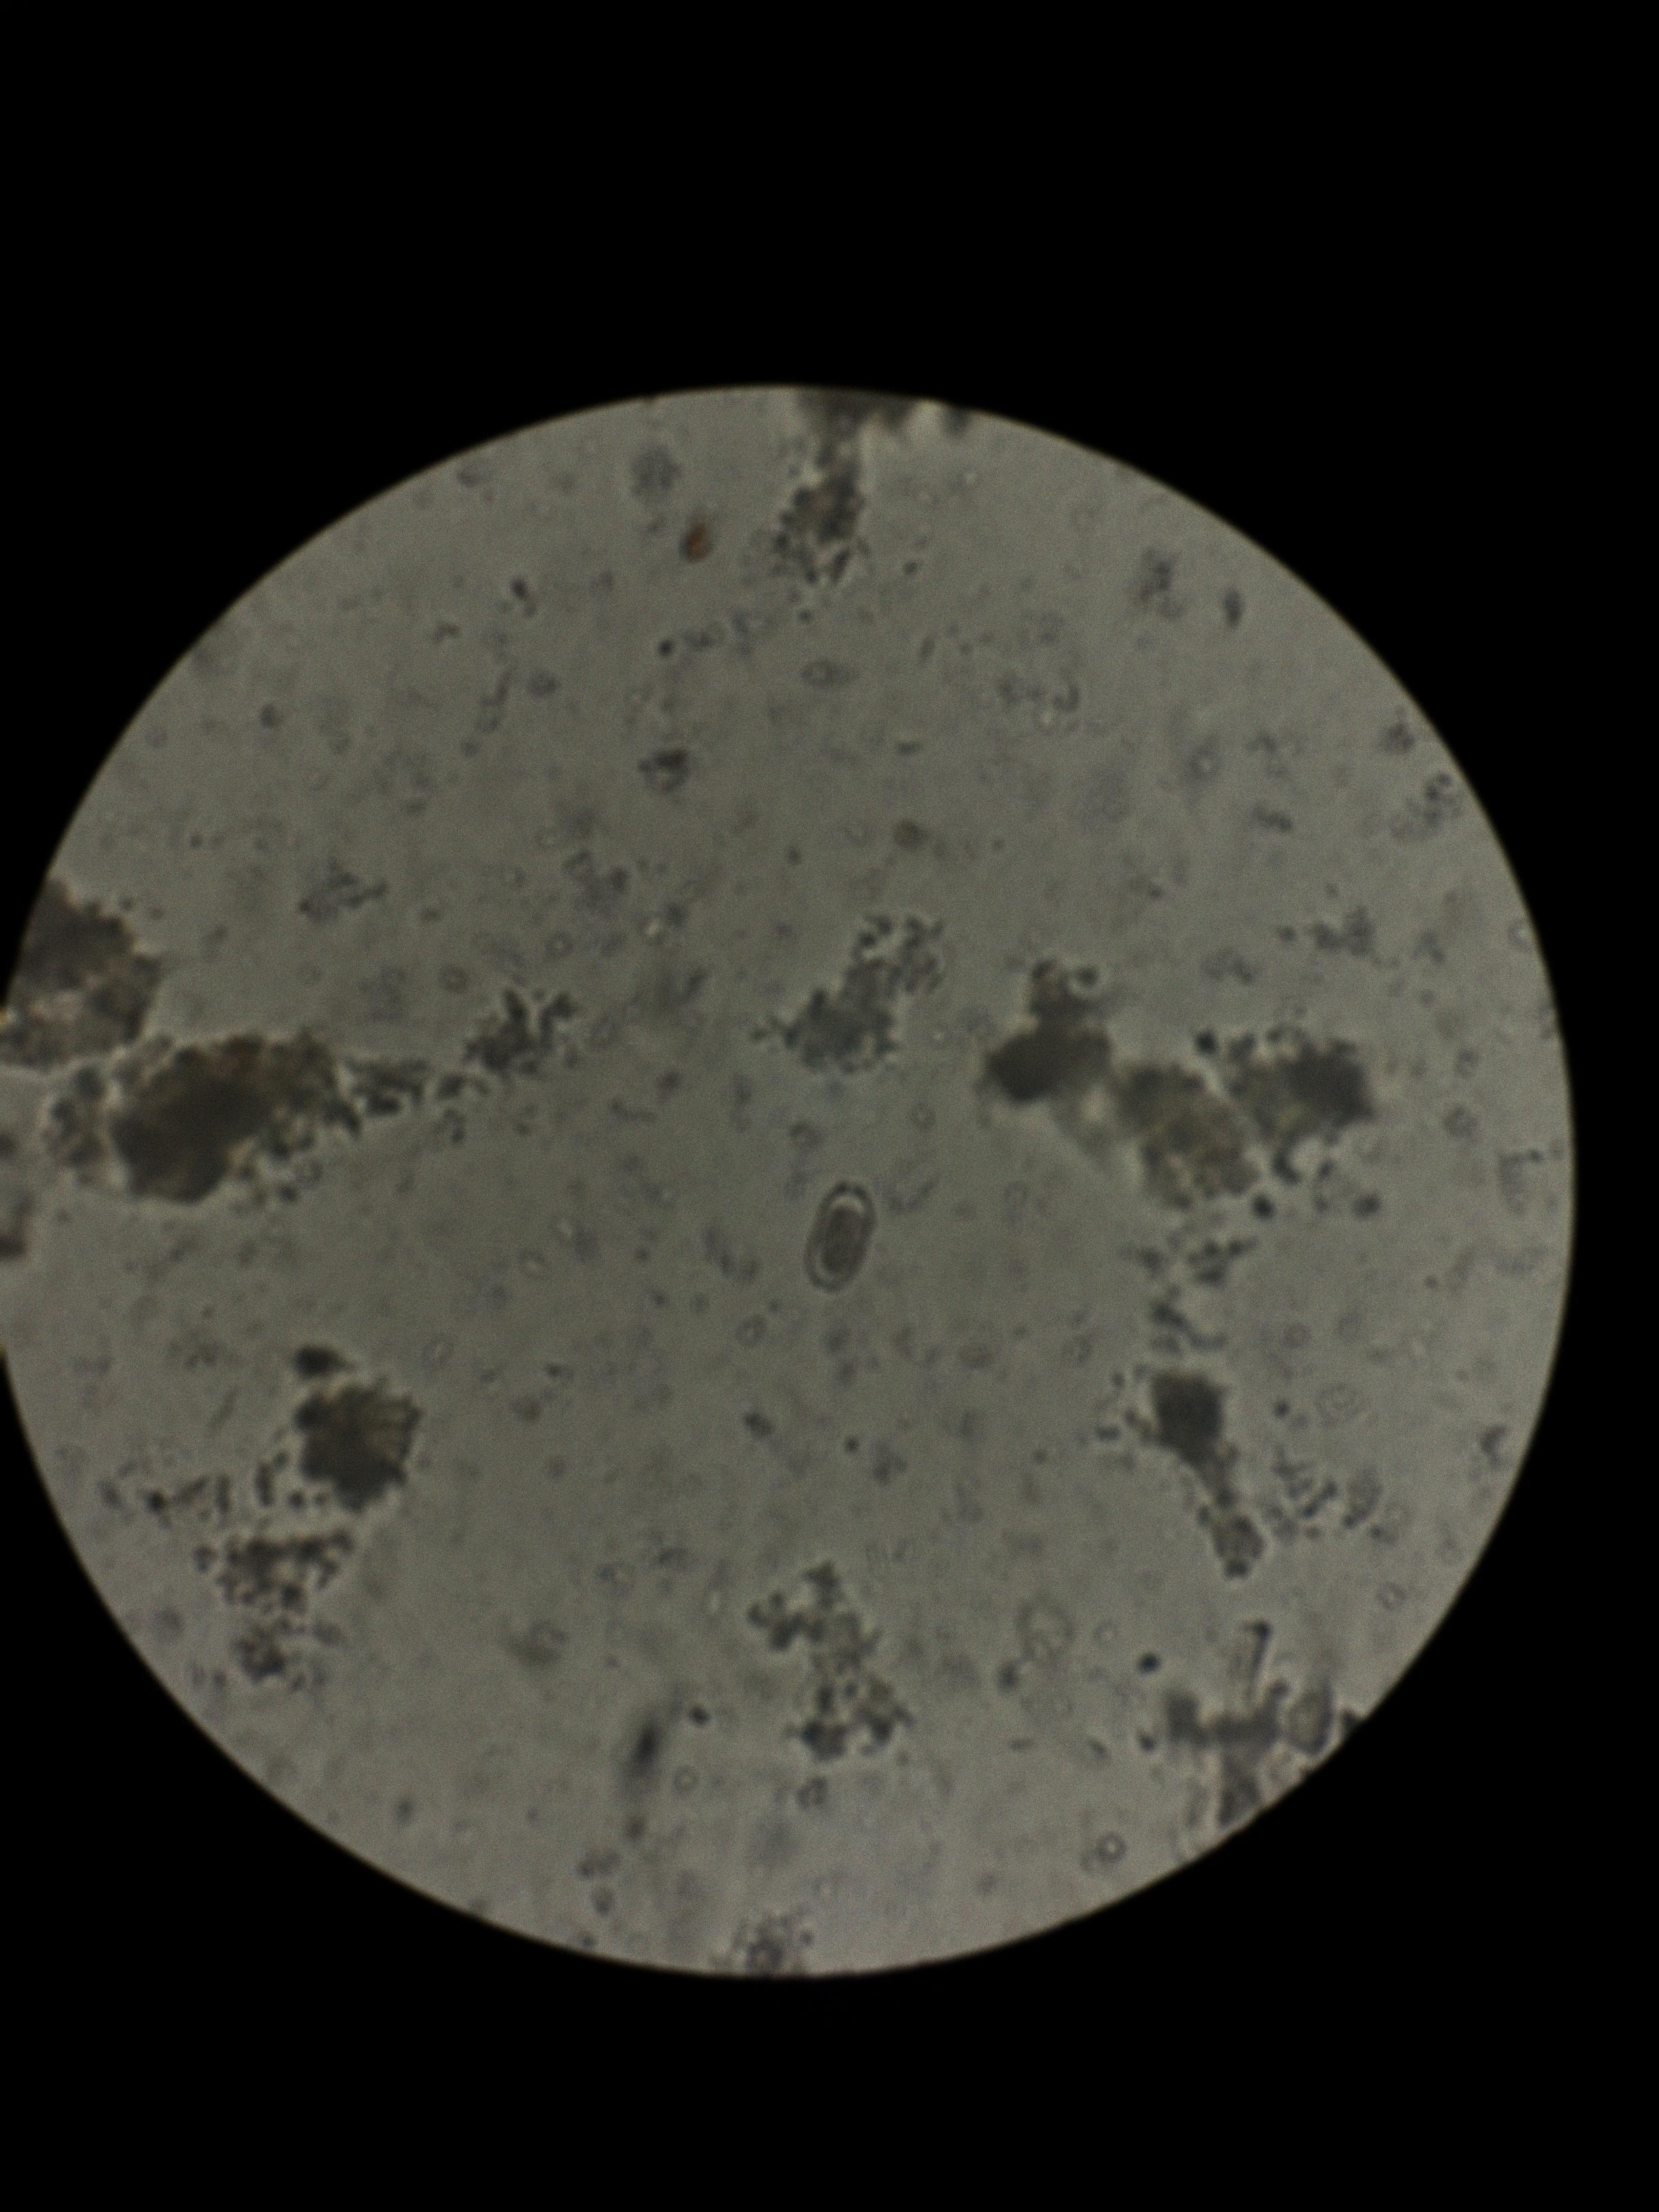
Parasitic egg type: Capillaria philippinensis